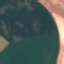
Land use / land cover: AnnualCrop